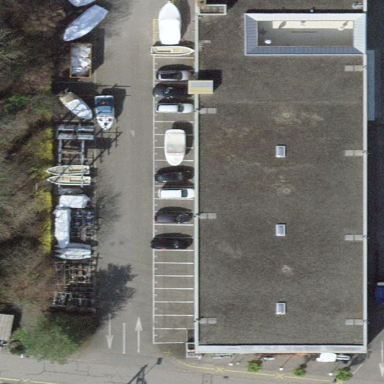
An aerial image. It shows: Industrial building with flat roof.